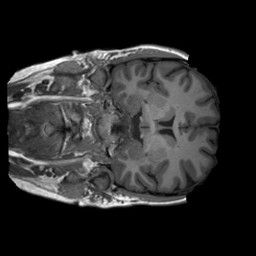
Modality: T1w
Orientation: coronal
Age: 30
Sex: female
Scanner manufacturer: siemens
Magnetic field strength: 3 T
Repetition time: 2.3 s
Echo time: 0.00232 s